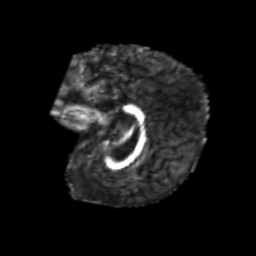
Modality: FA
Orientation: sagittal
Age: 6
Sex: male
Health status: healthy